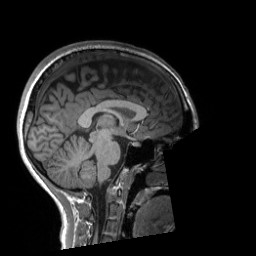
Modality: T1w
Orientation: sagittal